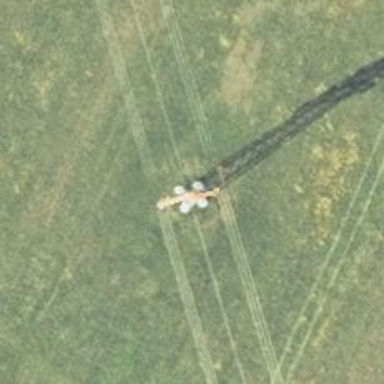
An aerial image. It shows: Power tower.